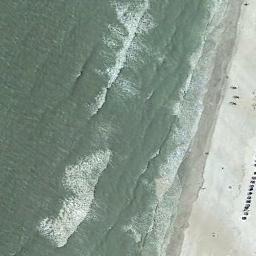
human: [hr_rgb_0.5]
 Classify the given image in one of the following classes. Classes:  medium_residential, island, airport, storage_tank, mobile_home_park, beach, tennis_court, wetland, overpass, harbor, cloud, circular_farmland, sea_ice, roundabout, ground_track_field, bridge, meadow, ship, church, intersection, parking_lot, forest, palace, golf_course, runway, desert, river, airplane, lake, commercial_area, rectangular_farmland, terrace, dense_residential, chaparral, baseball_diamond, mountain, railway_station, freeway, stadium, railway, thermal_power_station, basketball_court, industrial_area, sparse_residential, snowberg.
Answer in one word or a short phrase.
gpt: beach